Question: I tried with fadeIn fadeOut of the image continuously here and there inside the page. I tried with window height. But that image appearing is overflow the width of the window. Here is the <URL>
Is there is a way to show the image randomly inside the window without overflow or anything.
Here is the
'''
var clone = drop
.clone()
.appendTo('body')
.css('left', Math.random() * jQuery(window).width() - 100)
.css('top', snowTop)
.html('<img src="http://i.stack.imgur.com/S9o1r.png"/>')
.animate({
}, 20000, function() {
jQuery(this).fadeIn(2000, function() {
jQuery(this).fadeOut(2000);
});
'''

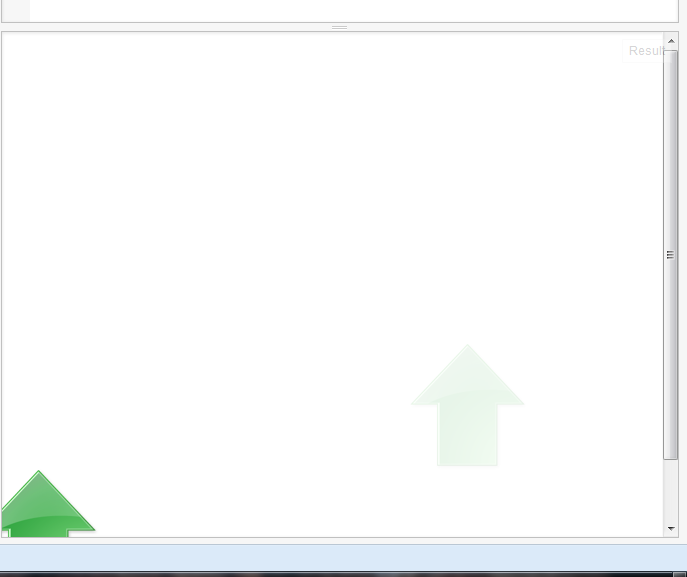
Answer: Try following code....I have just used innerHeight and innerWeight instead of height and width. Also changed snowTop to following..
'''
var snowTop = Math.floor(Math.random() * (windowHeight-128)); //here 128 is image height..you should provide actual height of image instead of 128
'''
<URL>
JS:
'''
jQuery(function() {
var windowHeight = jQuery(window).innerHeight();
var drop = jQuery('.drop2').detach();
var wh = jQuery(window).innerHeight();
var ww = jQuery(window).innerWidth();
var fh = jQuery('.drop2').innerHeight();
var fw = jQuery('.drop2').innerWidth();
function create() {
var snowTop = Math.floor(Math.random() * (windowHeight-128));
var number1 = windowHeight - 500 + Math.floor(Math.random() * windowHeight);
var number2 = 1 + Math.floor(Math.random() * 28);
var number3 = 9 + Math.floor(Math.random() * 4);
var number4 = 13 + Math.floor(Math.random() * 4);
var number5 = 17 + Math.floor(Math.random() * 4);
var imageSize = Math.floor(Math.random() * 20);
//alert(imageSize);
if (imageSize > 15) {
var customsize = Math.random(1 * 1000) + 9000;
} else {
var customsize = Math.random(1 * 1000) + 15000;
}
// alert(number1);
var clone = drop
.clone()
.appendTo('body')
.css('left', Math.random() * jQuery(window).innerWidth() - 128)
.css('top', snowTop)
.html('<img src="http://i.stack.imgur.com/S9o1r.png"/>')
.animate({
}, 20000, function() {
jQuery(this).fadeIn(2000, function() {
jQuery(this).fadeOut(2000);
});
jQuery(this).click(function() {
alert("Happy Holidays");
});
jQuery(this).hover(
function() {
jQuery(this).append(jQuery("<div id='new' style='width:100px;height:100px;color:#fff;'>Happy Holidays</div>"));
}, function() {
jQuery(this).find("div:last").remove();
}
);
});
}
setInterval(create, 1000);
});
'''